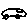
Label: car